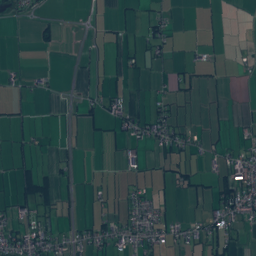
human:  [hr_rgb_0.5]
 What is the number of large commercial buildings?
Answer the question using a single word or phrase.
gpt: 0

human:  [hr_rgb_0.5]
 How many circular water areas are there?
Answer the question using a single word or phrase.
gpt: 6

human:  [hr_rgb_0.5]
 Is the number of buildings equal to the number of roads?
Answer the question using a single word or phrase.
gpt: no

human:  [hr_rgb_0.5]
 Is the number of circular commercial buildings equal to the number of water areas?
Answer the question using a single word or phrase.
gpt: no

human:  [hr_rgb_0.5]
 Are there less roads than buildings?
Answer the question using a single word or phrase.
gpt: yes

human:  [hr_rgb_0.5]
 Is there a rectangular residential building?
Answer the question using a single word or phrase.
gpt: yes

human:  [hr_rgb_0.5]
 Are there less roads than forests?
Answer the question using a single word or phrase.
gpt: no

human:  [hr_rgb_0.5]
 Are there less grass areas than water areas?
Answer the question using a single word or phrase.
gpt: no

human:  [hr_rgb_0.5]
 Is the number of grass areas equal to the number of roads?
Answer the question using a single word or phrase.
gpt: no

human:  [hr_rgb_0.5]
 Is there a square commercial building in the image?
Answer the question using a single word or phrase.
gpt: no

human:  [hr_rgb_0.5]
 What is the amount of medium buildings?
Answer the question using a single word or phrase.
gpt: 15

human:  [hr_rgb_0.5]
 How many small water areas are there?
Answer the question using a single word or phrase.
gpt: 47

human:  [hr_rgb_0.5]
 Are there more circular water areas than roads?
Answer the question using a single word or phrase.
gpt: no

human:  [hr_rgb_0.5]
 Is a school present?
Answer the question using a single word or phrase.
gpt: yes

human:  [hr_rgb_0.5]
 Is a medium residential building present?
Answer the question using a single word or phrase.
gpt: yes

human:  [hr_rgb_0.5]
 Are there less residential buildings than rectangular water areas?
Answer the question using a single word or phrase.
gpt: no

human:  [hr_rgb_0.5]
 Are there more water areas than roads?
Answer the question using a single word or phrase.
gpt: no

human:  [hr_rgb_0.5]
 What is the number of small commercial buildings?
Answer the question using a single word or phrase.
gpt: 13

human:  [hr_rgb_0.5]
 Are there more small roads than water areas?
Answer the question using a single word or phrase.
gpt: yes

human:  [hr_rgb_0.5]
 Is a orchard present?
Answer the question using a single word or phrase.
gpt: yes

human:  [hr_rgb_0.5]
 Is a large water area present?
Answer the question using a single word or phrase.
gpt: yes

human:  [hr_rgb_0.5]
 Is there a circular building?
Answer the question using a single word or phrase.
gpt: yes

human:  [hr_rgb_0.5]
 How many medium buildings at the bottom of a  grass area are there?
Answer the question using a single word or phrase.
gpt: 15

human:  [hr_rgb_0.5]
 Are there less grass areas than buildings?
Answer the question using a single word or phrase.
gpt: yes

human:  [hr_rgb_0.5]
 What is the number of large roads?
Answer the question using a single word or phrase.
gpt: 0

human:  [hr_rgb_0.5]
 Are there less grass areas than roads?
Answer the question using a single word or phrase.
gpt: no

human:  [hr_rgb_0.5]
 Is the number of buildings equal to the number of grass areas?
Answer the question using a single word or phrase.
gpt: no

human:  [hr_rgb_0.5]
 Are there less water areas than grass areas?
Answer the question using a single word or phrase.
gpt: yes

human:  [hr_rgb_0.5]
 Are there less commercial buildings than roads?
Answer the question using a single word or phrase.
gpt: yes

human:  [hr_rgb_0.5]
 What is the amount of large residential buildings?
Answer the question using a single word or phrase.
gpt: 0

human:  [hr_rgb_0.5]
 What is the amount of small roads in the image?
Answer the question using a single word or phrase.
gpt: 158

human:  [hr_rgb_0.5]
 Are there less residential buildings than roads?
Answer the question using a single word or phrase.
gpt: no

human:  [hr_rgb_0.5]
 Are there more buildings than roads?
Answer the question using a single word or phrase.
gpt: yes

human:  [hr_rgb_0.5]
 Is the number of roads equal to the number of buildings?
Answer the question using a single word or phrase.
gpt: no

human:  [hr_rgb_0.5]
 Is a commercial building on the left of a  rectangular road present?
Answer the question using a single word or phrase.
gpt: no

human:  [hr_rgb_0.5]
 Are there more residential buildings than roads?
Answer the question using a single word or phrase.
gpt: yes